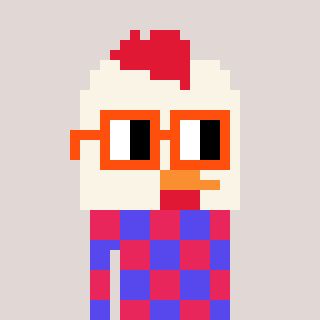
a pixel art character with square orange glasses, a chicken-shaped head and a computerblue-colored body on a warm background